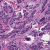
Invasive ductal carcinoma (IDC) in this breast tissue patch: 1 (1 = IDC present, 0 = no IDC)